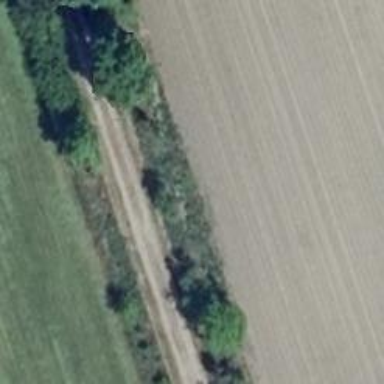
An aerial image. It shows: Row of deciduous broadleaved trees.